Question: I'm sure this has something to do with angular-mock.js but I cant figure what I need to do as everything seems to be fine. I'm just going by the default setup from angular-seed app.
Please help get rid of the problem
'''
module.exports = function(config){
config.set({
basePath : '../',
files : [
'bower_components/angular/angular.js',
'bower_components/angular-route/angular-route.js',
'bower_components/angular-mocks/angular-mocks.js',
'app/js/**/*.js',
'test/unit/**/*.js'
],
autoWatch : true,
frameworks: ['jasmine'],
browsers : ['Chrome'],
plugins : [
'karma-chrome-launcher',
'karma-firefox-launcher',
'karma-jasmine'
],
junitReporter : {
outputFile: 'test_out/unit.xml',
suite: 'unit'
}
});
};
'''
'''
'use strict';
/* Controllers */
var app = angular.module('myApp.controllers', []);
app.constant('RESTURL', 'http://'+ location.hostname + ':8003');
app.controller('MainCtrl', ['$scope', 'dataService', 'flash', 'mySharedService','facetSearchService', 'facetSelectionService', 'RESTURL', function($scope, dataService, flash, sharedService, facetSearch, facet, RESTURL) {
$scope.RESTURL = RESTURL;
$scope.loading = true;
$scope.data = null;
$scope.resultCount = 0;
$scope.currentPage = 0;
$scope.pageSize = 10;
....
])}
'''
'''
'use strict';
/* jasmine specs for controllers go here */
describe('controllers', function(){
beforeEach(module('myApp.controllers'));
it('should test MainCtrl', inject(function($controller) {
//spec body
var scope = {},
ctrl = $controller('MainCtrl', {$scope:scope});
expect($scope.RESTURL).toBe('http://'+ location.hostname + ':8003'));
}));
});
'''
Project file structure:

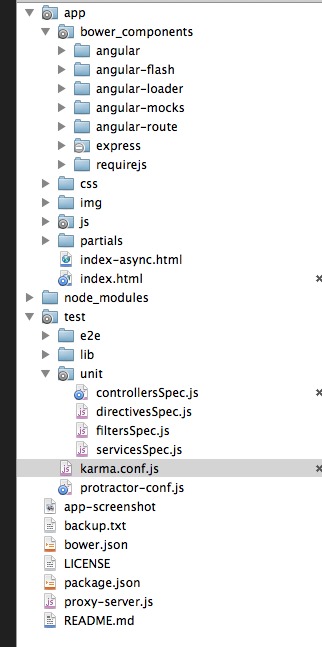
Answer: I trust you ran "bower install" to install the dependencies?
The paths to bower_components are incorrect. A basepath of "../" will make karma look in the root of your project but your bower_components are in your "app" folder. The "files" in karma.conf need to be prefixed with "app".